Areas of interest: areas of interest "Xiangmi Sports Center - Football Field (1)"
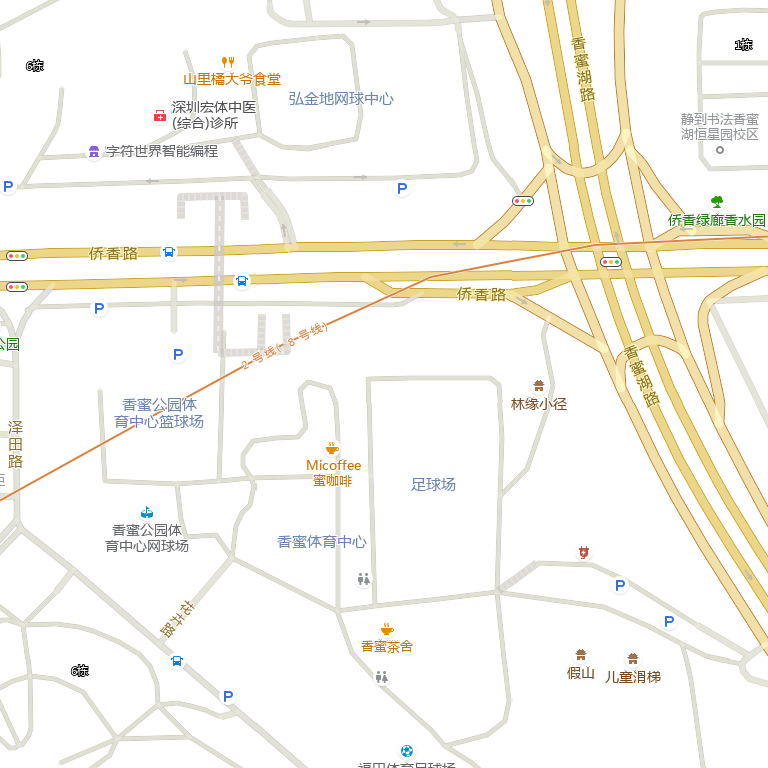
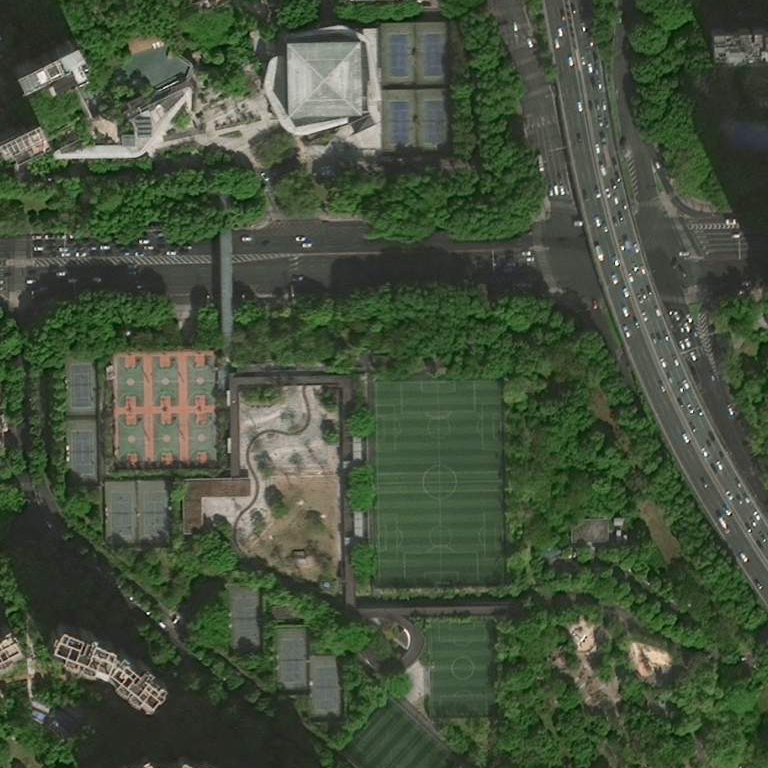